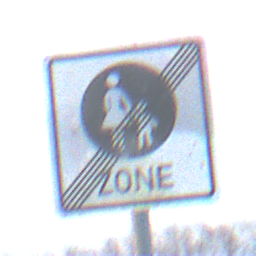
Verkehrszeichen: EndeFussgaengerzone
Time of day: SunriseSunset
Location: Outdoor (Nature)
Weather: PartlyCloudy
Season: NotSpecified
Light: Natural